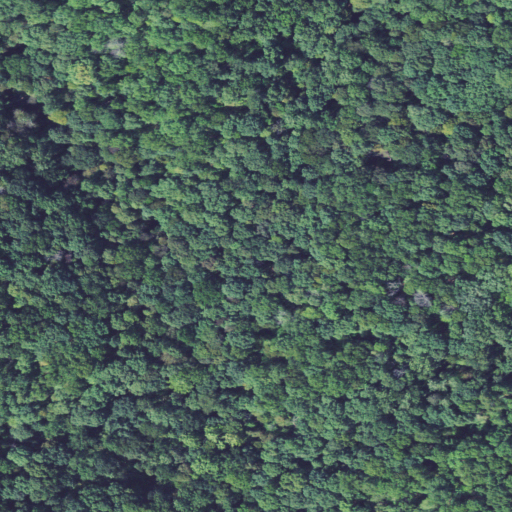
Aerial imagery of valley in Ohio named Wildcat Hollow containing only deciduous forest